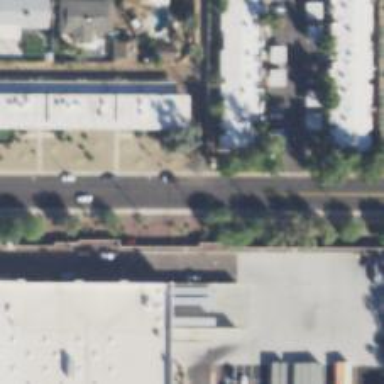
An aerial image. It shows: Asphalt alley road designated as service road.